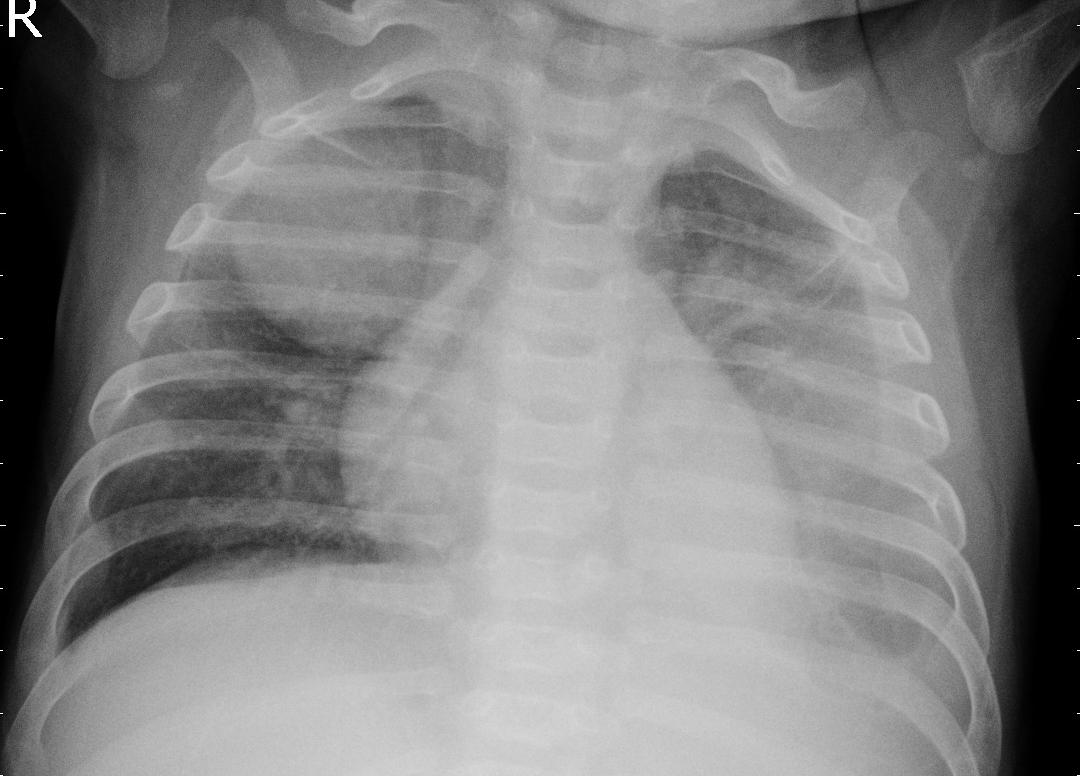
Diagnosis: PNEUMONIA